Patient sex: M
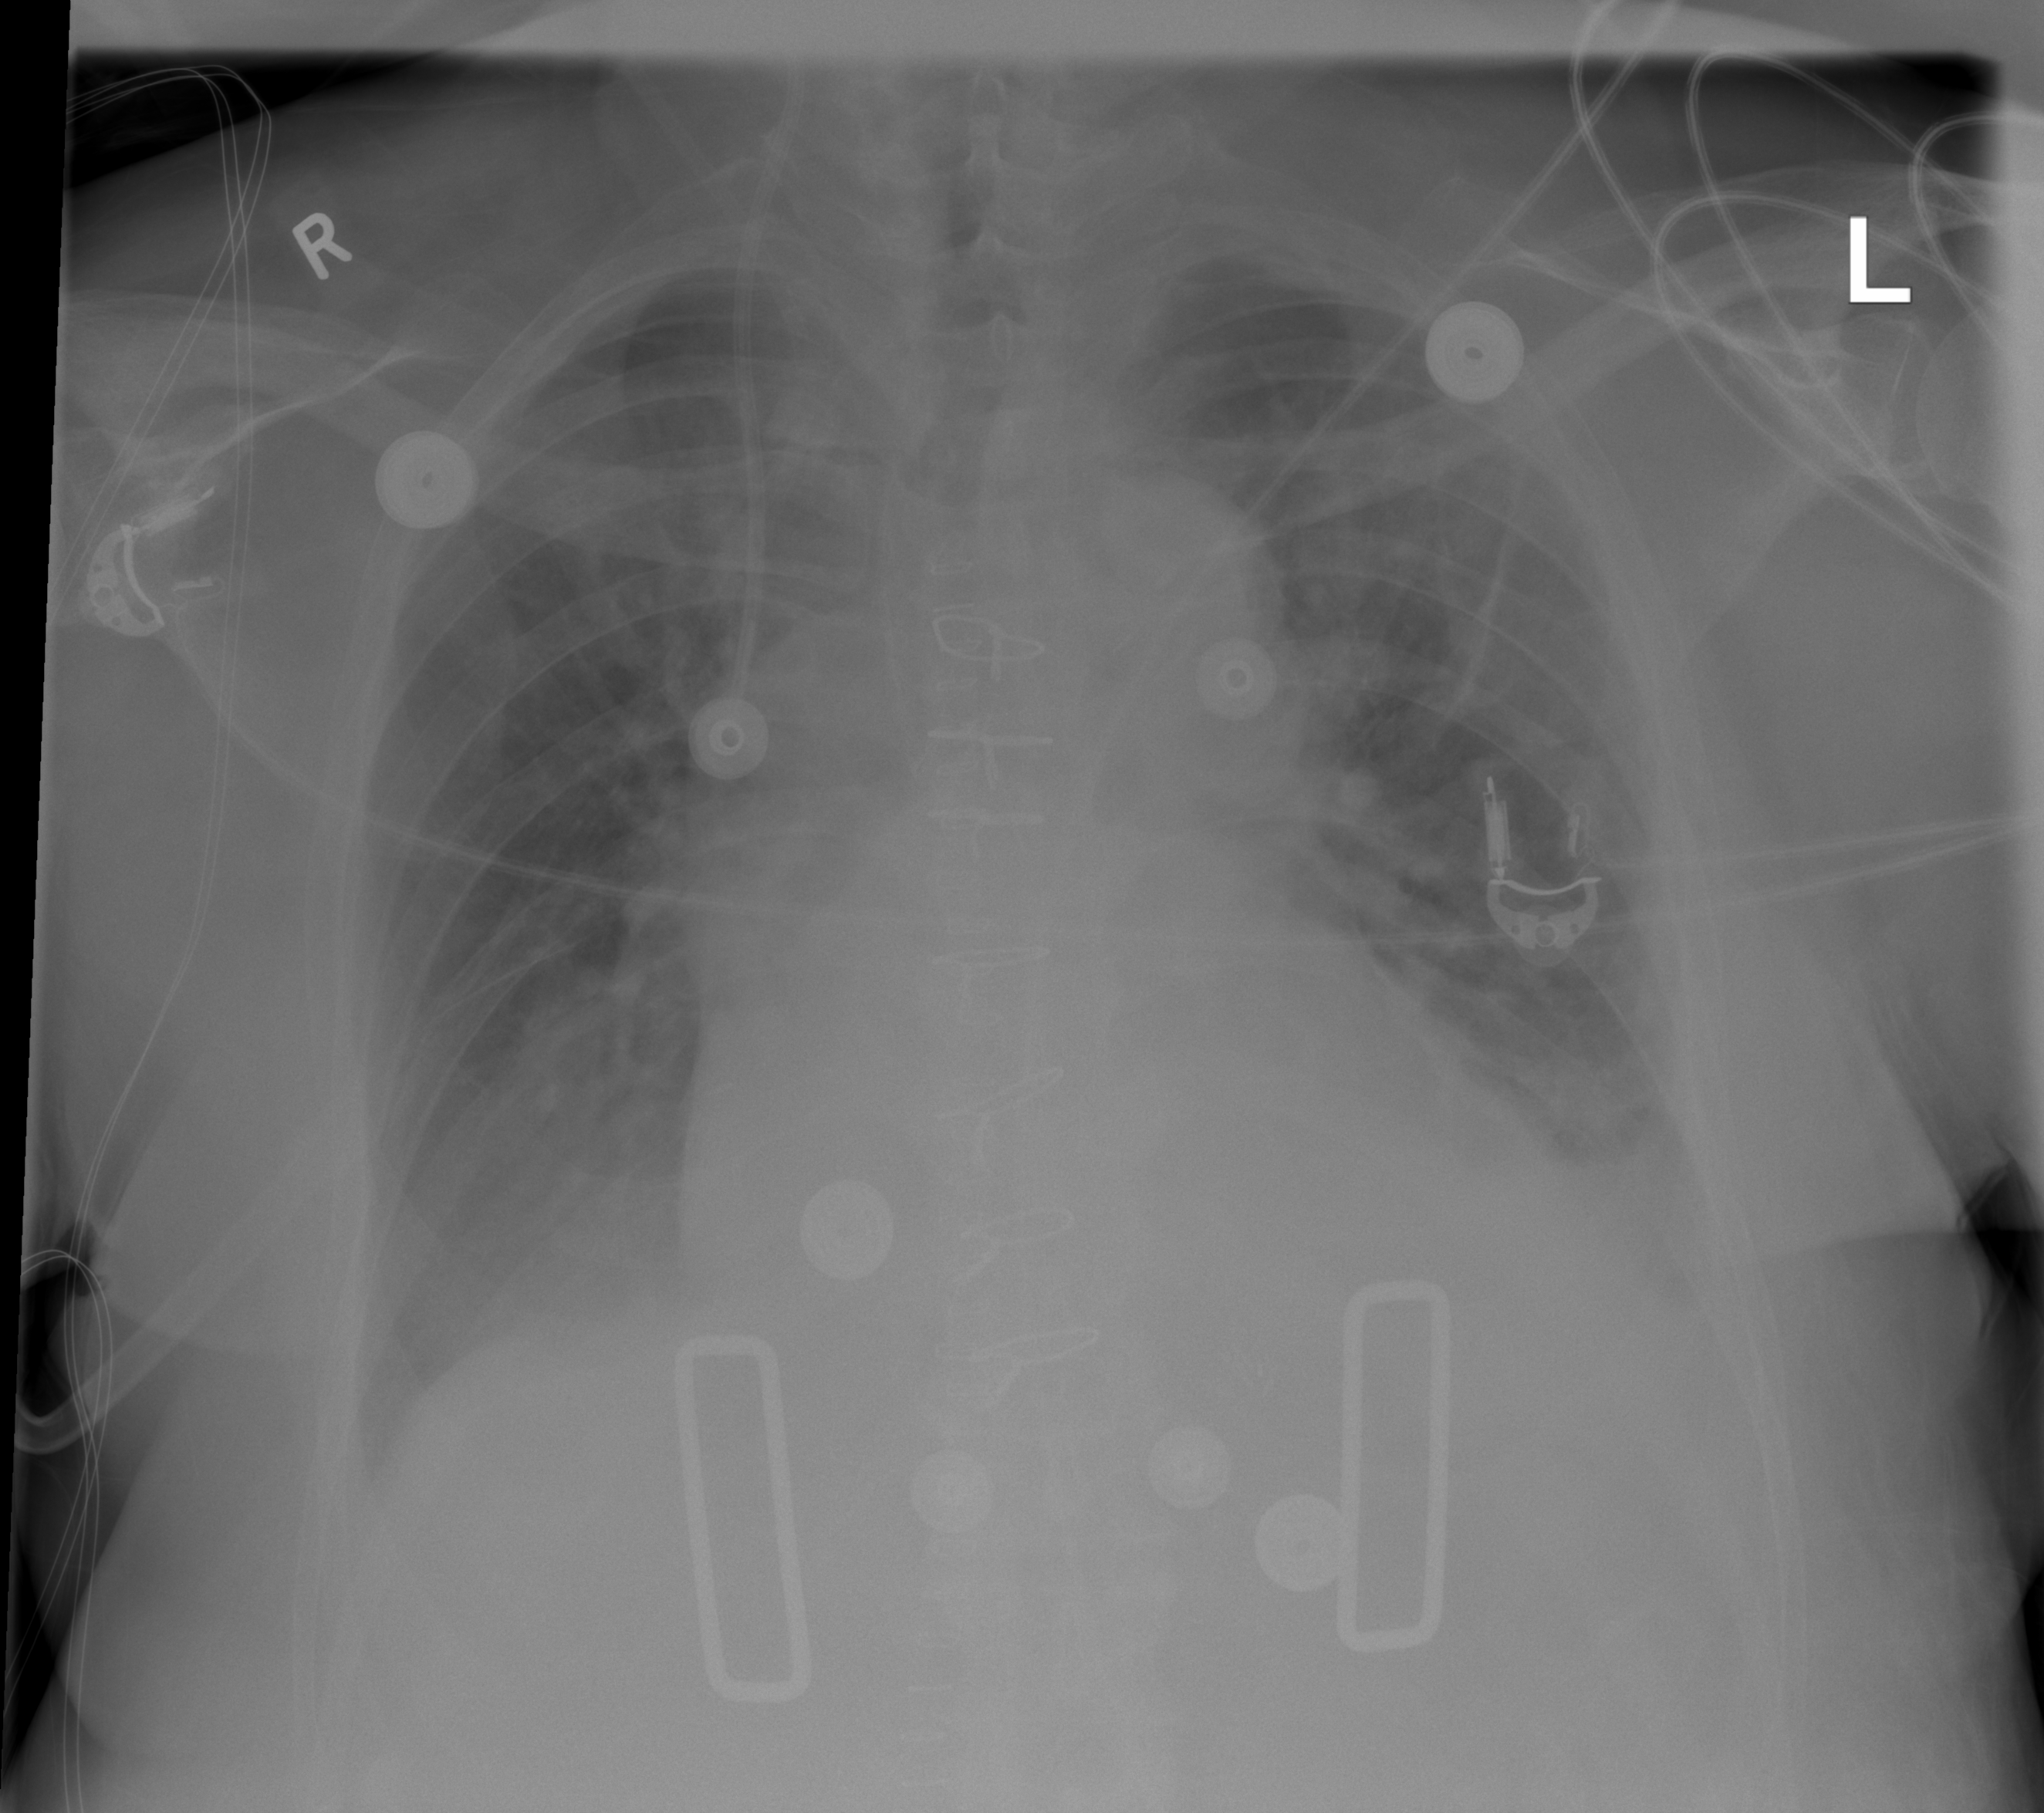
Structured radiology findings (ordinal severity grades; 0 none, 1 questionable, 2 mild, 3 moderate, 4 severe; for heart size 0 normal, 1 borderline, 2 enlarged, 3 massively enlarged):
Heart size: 2
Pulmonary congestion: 2
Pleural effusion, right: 2
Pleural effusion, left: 2
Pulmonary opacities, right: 0
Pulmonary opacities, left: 0
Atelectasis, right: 2
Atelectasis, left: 2